Field crop: maize
Growth stage: 2
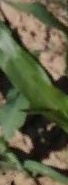
Species: maize